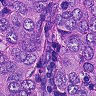
Metastatic tissue present: yes